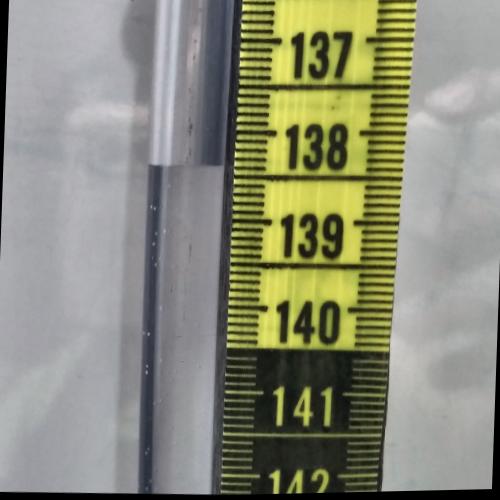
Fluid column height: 138.4 cm